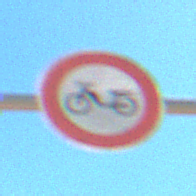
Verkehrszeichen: VerbotMofas
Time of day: Midday
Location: Outdoor (Nature)
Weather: PartlyCloudy
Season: NotSpecified
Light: Natural